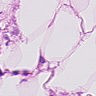
Metastatic tissue present: yes